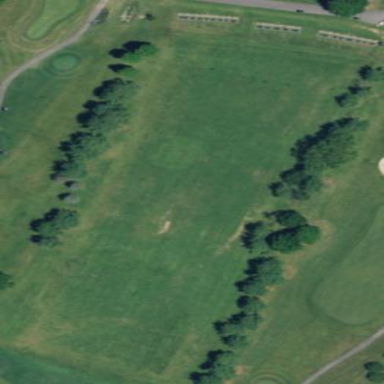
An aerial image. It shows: Driving range for golf practice.